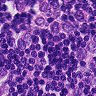
Metastatic tissue present: yes